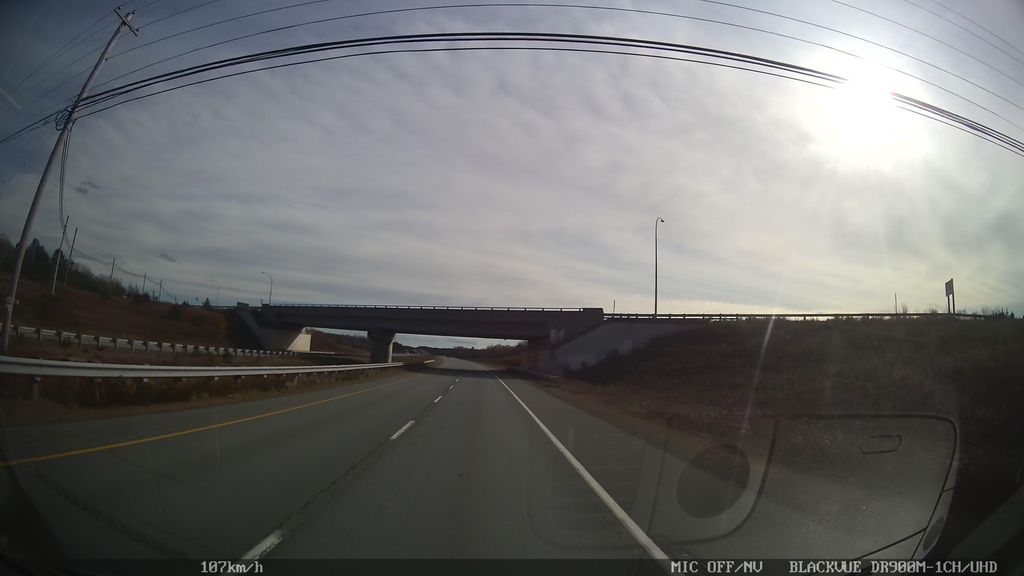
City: halifax